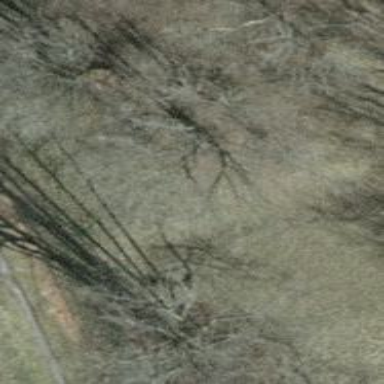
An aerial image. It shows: Single tag "natural: tree."